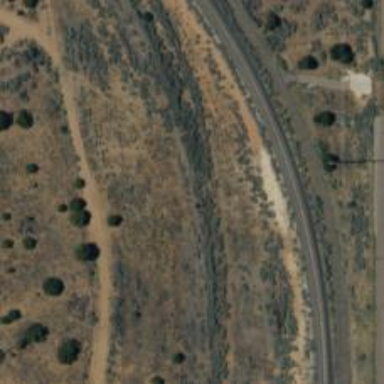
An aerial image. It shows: Abandoned railway.